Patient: sex F, age 31
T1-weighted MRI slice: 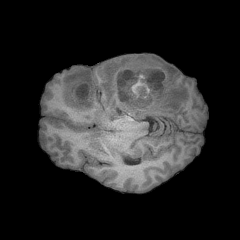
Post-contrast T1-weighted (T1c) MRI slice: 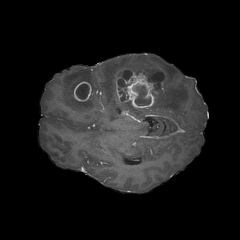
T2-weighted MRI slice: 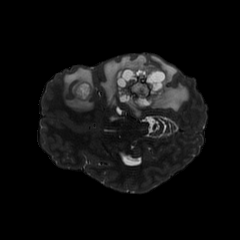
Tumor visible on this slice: yes
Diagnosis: Glioblastoma, IDH-wildtype
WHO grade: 4